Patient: sex M, age 65
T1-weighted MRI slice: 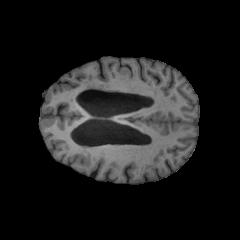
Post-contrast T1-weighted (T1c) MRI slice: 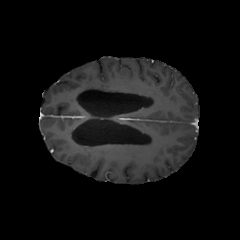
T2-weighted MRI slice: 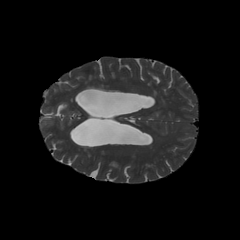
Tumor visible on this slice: no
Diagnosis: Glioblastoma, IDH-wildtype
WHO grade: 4